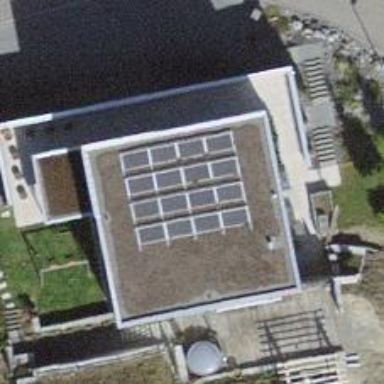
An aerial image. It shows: Solar power generator.